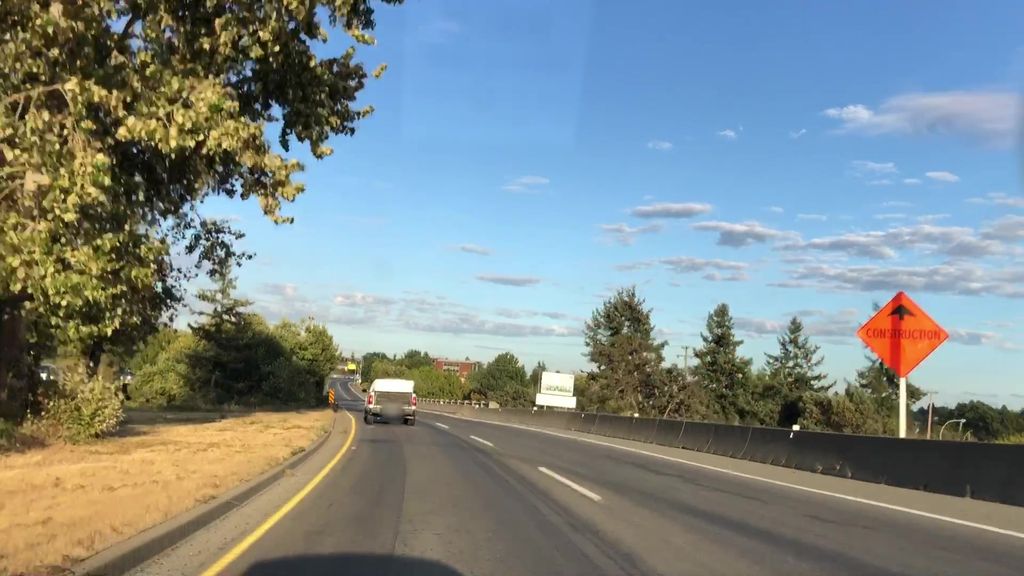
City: victoria